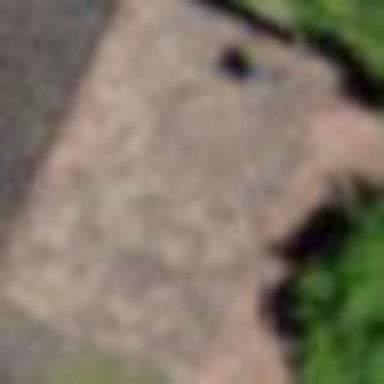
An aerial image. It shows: Barn.